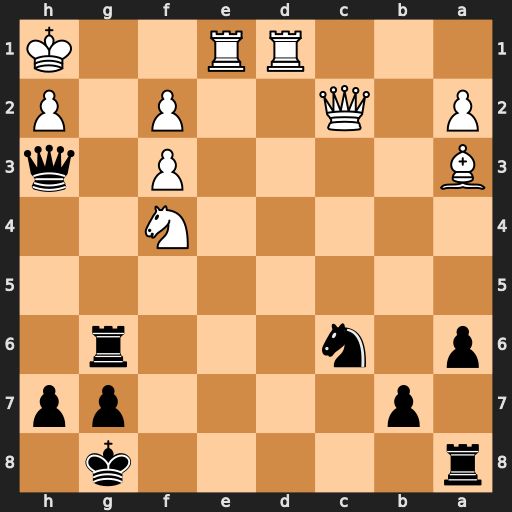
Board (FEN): r5k1/1p4pp/p1n3r1/8/5N2/B4P1q/P1Q2P1P/3RR2K
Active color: b
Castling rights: -
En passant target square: -
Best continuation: Qxf3+ Ng2 Qxg2#